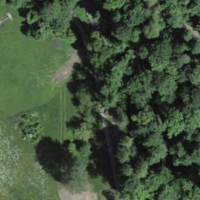
EUNIS habitat code: 25
Species observed at this site:
Poecile palustris